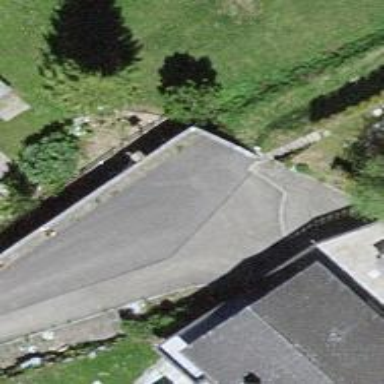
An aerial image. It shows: Residential road with paving stones.